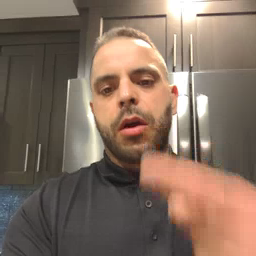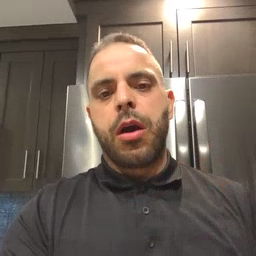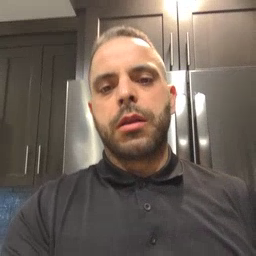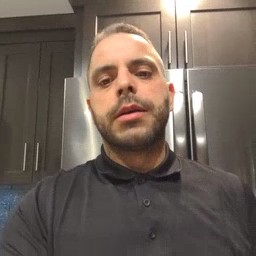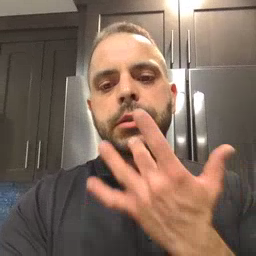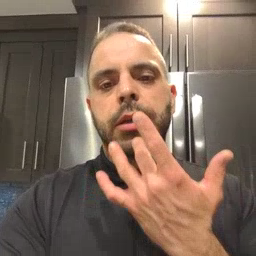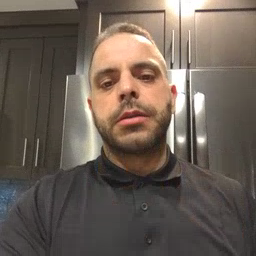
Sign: taste